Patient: sex M, age 51
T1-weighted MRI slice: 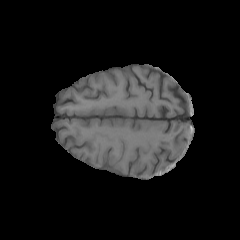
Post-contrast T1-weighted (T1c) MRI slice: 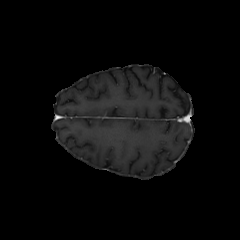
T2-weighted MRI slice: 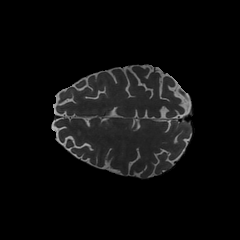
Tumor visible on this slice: no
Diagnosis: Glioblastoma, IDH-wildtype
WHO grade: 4